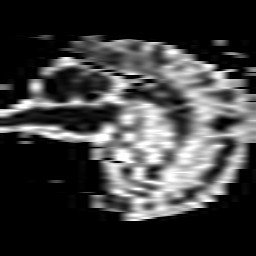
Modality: ADC
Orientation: sagittal
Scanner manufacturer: philips
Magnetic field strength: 1.5 T
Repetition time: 2.999 s
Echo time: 0.06279 s